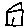
Label: house